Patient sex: M
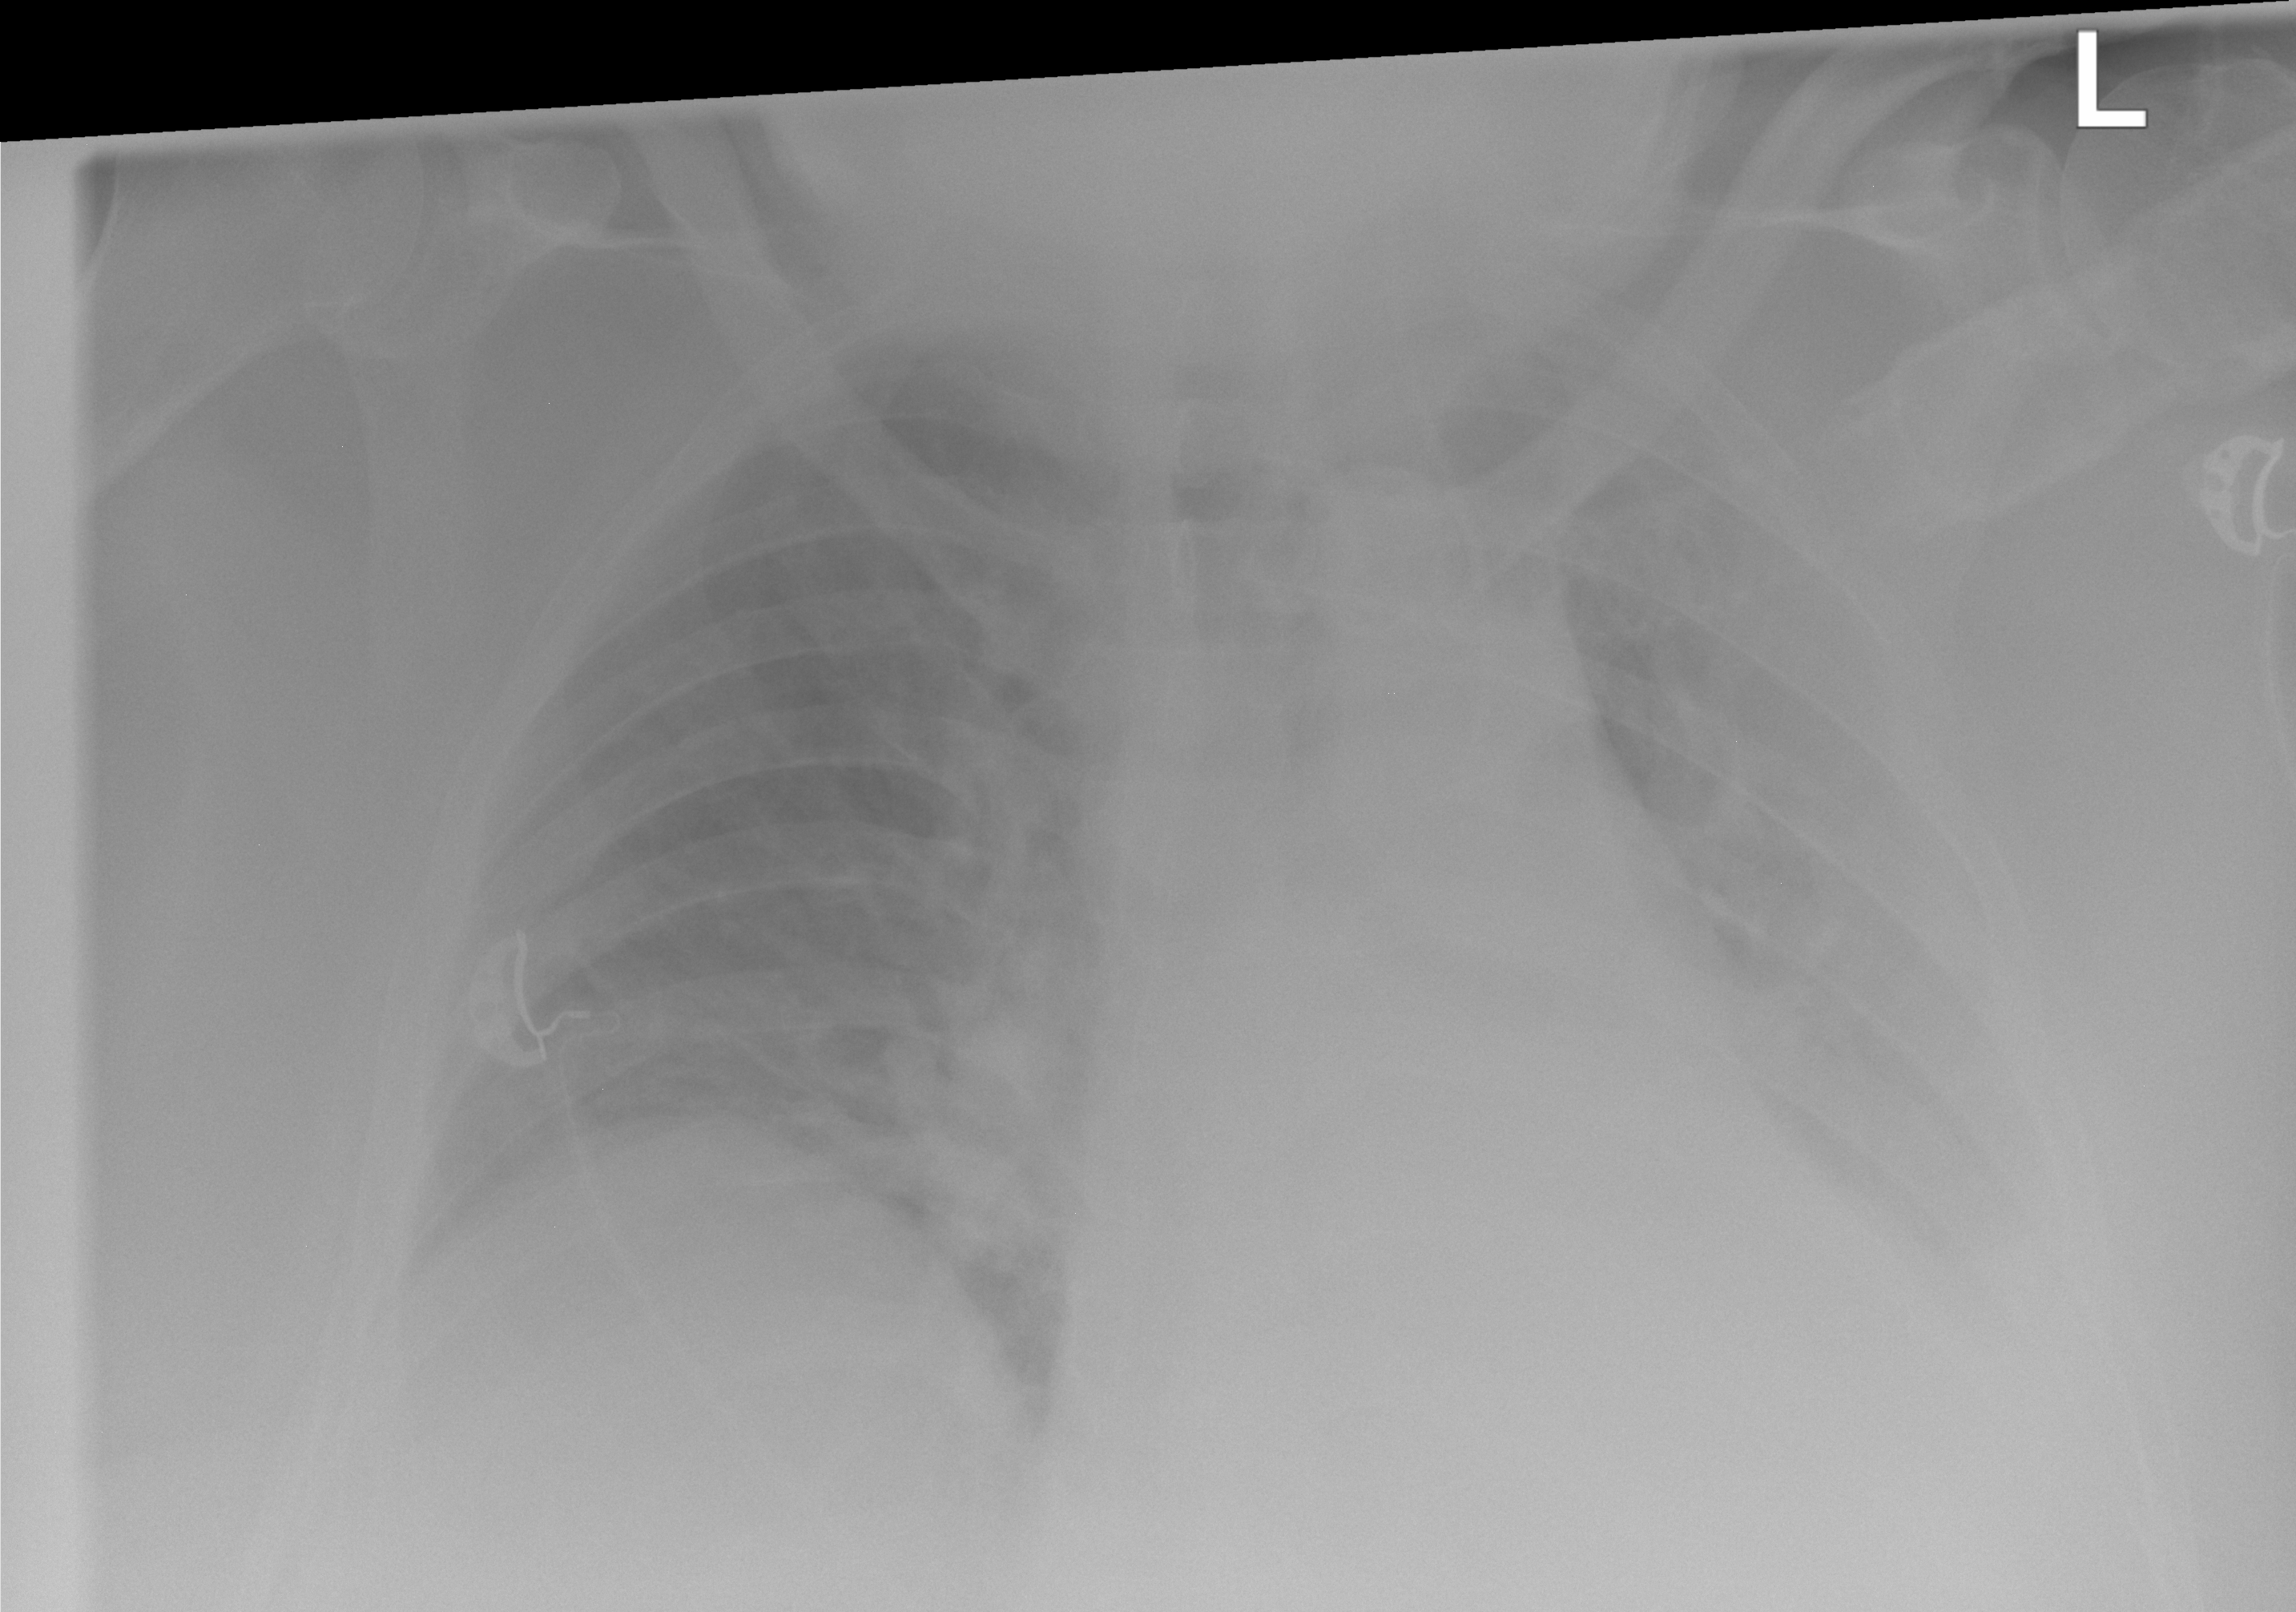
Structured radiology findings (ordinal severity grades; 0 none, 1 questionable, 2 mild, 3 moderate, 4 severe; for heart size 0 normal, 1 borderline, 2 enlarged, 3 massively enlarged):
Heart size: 2
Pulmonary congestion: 0
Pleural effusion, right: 0
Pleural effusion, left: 2
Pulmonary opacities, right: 0
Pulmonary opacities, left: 0
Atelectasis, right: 2
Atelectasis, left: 2